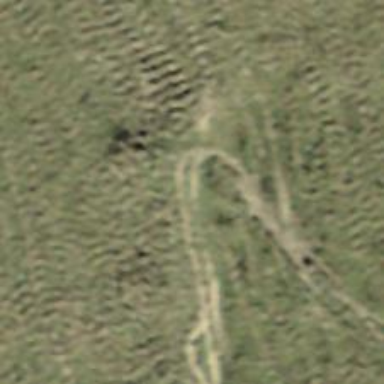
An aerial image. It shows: Ground path with excellent trail visibility.